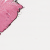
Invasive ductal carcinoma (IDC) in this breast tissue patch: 0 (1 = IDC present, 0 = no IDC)